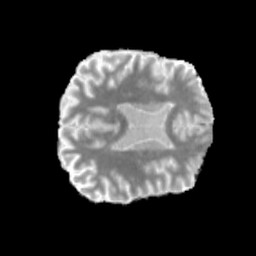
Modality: MD
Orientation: axial
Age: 69
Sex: male
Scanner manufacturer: siemens
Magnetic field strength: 3 T
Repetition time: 3.23 s
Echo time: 0.0892 s